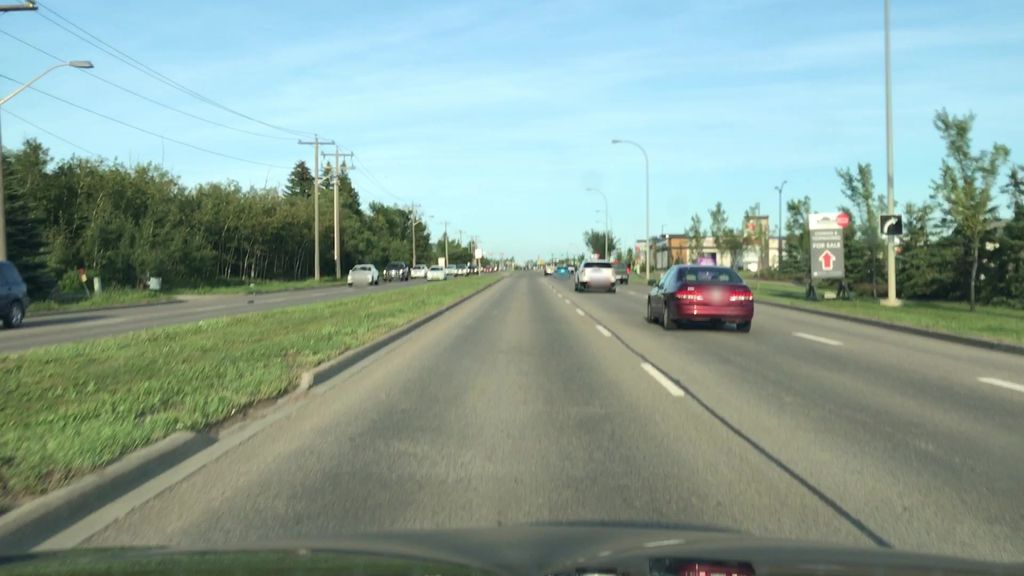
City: edmonton